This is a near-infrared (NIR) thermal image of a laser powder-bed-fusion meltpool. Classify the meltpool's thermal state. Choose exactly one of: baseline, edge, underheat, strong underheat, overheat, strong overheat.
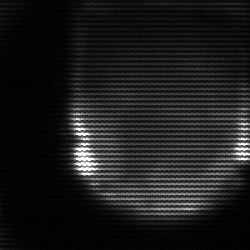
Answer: edge